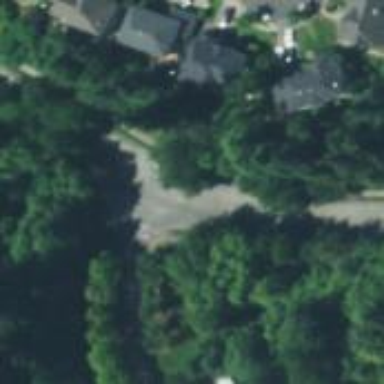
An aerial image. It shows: Unmarked road crossing.